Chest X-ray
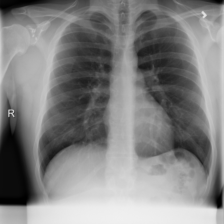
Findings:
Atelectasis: negative
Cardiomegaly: negative
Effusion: negative
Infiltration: negative
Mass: negative
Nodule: negative
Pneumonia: negative
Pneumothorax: negative
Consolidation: negative
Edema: negative
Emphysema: negative
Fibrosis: negative
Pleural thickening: negative
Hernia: negative